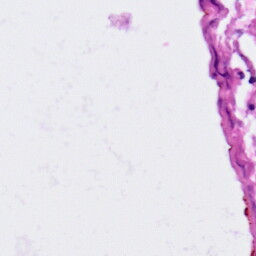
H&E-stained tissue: Lung